Question: I've read several questions and the <URL> on saving files but can't figure out where I'm going wrong.
I'm trying to save an image to a new folder in the pictures directory of the SD Card.
I have '<uses-permission android:name="android.permission.WRITE_EXTERNAL_STORAGE"/>' in the manifest.
It is throwing an exception in this method
'''
String storageStage = Environment.getExternalStorageState();
File mediaStorageDir = new File(Environment.getExternalStoragePublicDirectory (
Environment.DIRECTORY_PICTURES),"/WordResolver");
mediaStorageDir.mkdirs();
if (! mediaStorageDir.exists()){
if(! mediaStorageDir.mkdirs()) {
Log.d("WordResolver", "Failed to create directory");
return null;
}
}
//Creating Media File Name
String timeStamp = new SimpleDateFormat("yyyyMMdd_HHmmss").format(new Date());
File mediaFile;
if (type == MEDIA_TYPE_IMAGE) {
mediaFile = new File (mediaStorageDir.getPath() + File.separator + "IMG_WR" +
timeStamp + ".jpg");
} else {
return null;
}
return mediaFile;
}
'''
The error it is throwing is a NullPointerException. The the reason it is a strange problem is because the program is trying to save in the internal storage rather than in the SD card as you can see here:

Where as I was under the impression that 'Environment.getExternalStoragePublicDirectory' would save to the external storage?
Here's the stack trace:
'''
java.lang.RuntimeException: Unable to start activity ComponentInfo{com.example.aaron.wordresolver/com.example.aaron.wordresolver.cameraShot}: java.lang.NullPointerException: file
at android.app.ActivityThread.performLaunchActivity(ActivityThread.java:2416)
at android.app.ActivityThread.handleLaunchActivity(ActivityThread.java:2476)
at android.app.ActivityThread.-wrap11(ActivityThread.java)
at android.app.ActivityThread$H.handleMessage(ActivityThread.java:1344)
at android.os.Handler.dispatchMessage(Handler.java:102)
at android.os.Looper.loop(Looper.java:148)
at android.app.ActivityThread.main(ActivityThread.java:5417)
at java.lang.reflect.Method.invoke(Native Method)
at com.android.internal.os.ZygoteInit$MethodAndArgsCaller.run(ZygoteInit.java:726)
at com.android.internal.os.ZygoteInit.main(ZygoteInit.java:616)
Caused by: java.lang.NullPointerException: file
at android.net.Uri.fromFile(Uri.java:452)
at com.example.aaron.wordresolver.cameraShot.getOutputMediaFileUri(cameraShot.java:55)
at com.example.aaron.wordresolver.cameraShot.onCreate(cameraShot.java:45)
at android.app.Activity.performCreate(Activity.java:6237)
at android.app.Instrumentation.callActivityOnCreate(Instrumentation.java:1107)
at android.app.ActivityThread.performLaunchActivity(ActivityThread.java:2369)
at android.app.ActivityThread.handleLaunchActivity(ActivityThread.java:2476)
at android.app.ActivityThread.-wrap11(ActivityThread.java)
at android.app.ActivityThread$H.handleMessage(ActivityThread.java:1344)
at android.os.Handler.dispatchMessage(Handler.java:102)
at android.os.Looper.loop(Looper.java:148)
at android.app.ActivityThread.main(ActivityThread.java:5417)
at java.lang.reflect.Method.invoke(Native Method)
at com.android.internal.os.ZygoteInit$MethodAndArgsCaller.run(ZygoteInit.java:726)
at com.android.internal.os.ZygoteInit.main(ZygoteInit.java:616)
'''
I'm using an emulated device if that matters!
Cheers
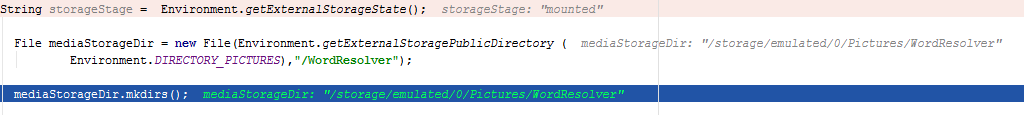
Answer: > Where as I was under the impression that Environment.getExternalStoragePublicDirectory would save to the external storage?
It is. You can tell that by looking at the path. There are roughly zero devices in use today where <URL>, and it is inaccessible via the filesystem on Android 4.4+.
With regards to your stack trace, you need to determine whether your problem is related to 'mediaStorageDir' or 'type', as you will get the same symptoms in either case. Bear in mind that if your 'targetSdkVersion' is 23 or higher, and you are running on Android 6.0 or higher, <URL>.